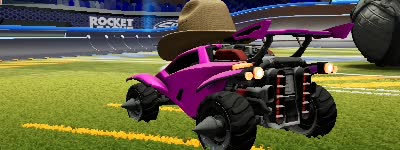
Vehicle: octane